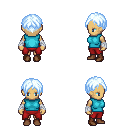
a pixel art fantasy rpg character, female body template, human, tanned skin, teal sleeveless shirt, red pants, white cyan parted hairstyle, white cloth bandages, brown shoes, four views (front, back, left, right), 2x2 character sprite sheet, small pixel art, hard edges, no anti-aliasing